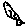
Label: fish